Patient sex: M
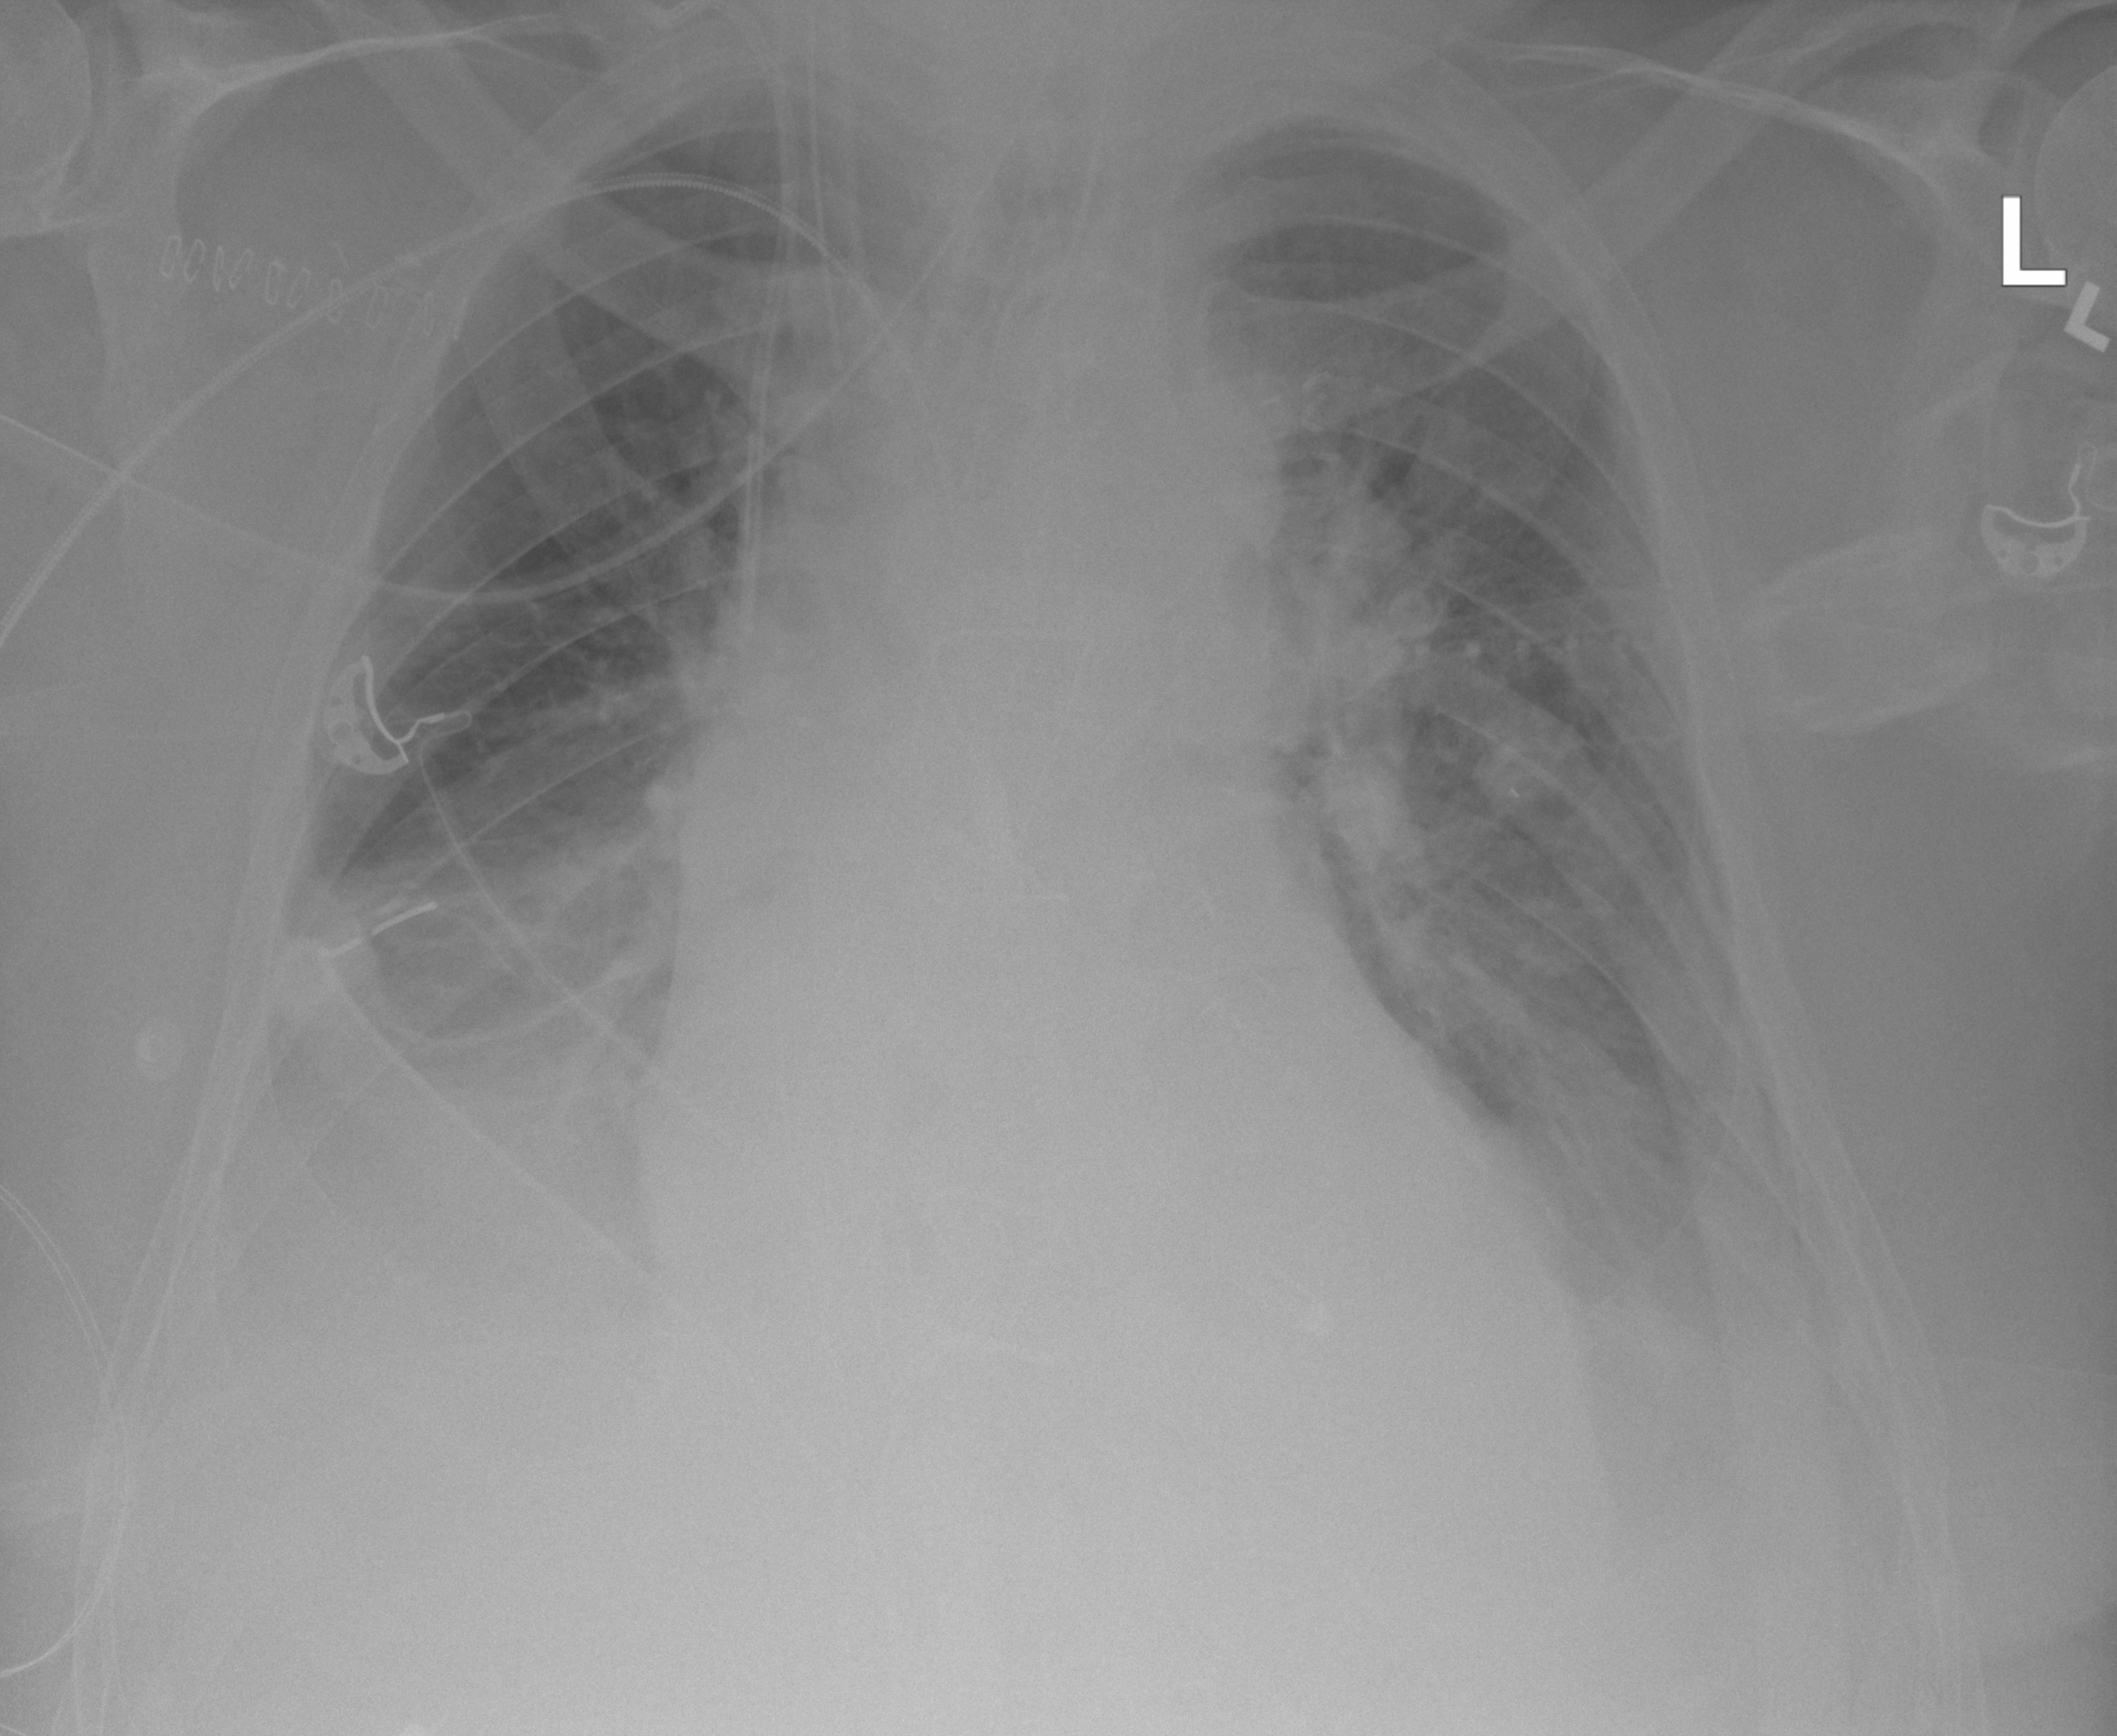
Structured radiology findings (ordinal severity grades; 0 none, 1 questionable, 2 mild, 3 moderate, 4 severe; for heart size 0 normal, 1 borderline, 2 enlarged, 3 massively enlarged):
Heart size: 2
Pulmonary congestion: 0
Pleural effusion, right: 3
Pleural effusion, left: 2
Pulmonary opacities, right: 0
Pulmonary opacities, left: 0
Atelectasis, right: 2
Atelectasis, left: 2